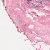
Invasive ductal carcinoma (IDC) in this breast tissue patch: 0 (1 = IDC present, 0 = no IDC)